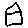
Label: house